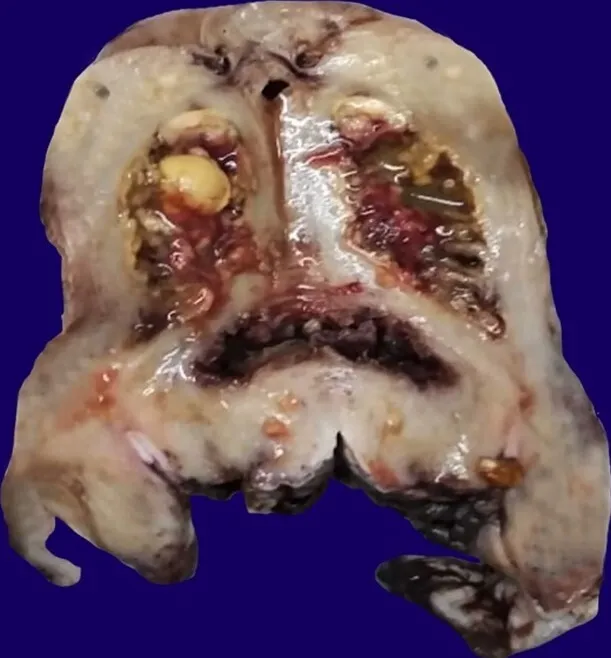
Gross view of the surgical specimen's cut surface showing the irregular endometrium lined by yellowish friable material. The endometrial cavity shows the presence of yellow-colored stones (scale bar= 4,5 cm).
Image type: pathology (h&e)